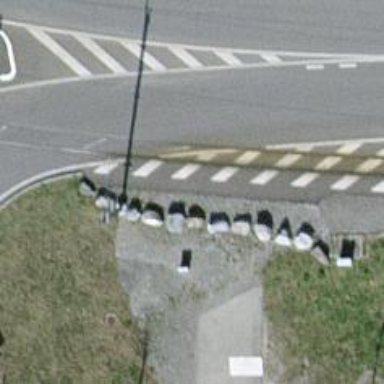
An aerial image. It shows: Block barrier.